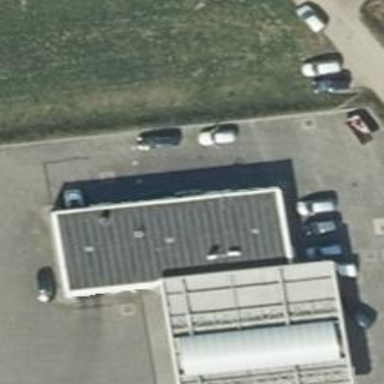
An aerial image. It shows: Car wash facility.